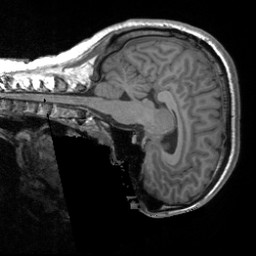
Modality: T1w
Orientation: sagittal
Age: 24
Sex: male
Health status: healthy
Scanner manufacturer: siemens
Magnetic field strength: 3 T
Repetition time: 1.9 s
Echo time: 0.00252 s